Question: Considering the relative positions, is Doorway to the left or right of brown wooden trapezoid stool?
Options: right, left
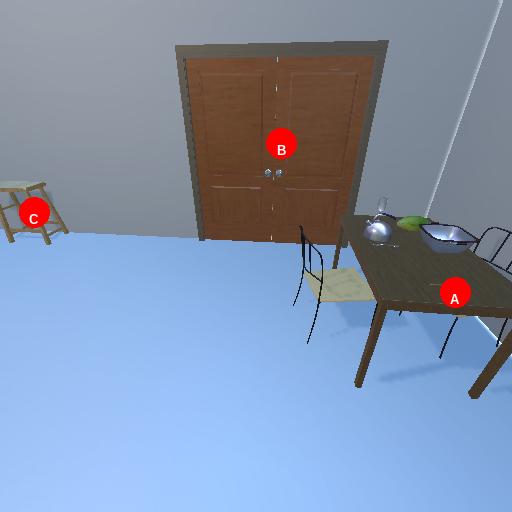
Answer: right